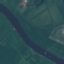
Land use / land cover: River